Question: Opening a page with the 'cordova-plugin-inappbrowser' and opening a 'dropdown/select' list, I get the list, but without any confirm or cancel buttons displayed. I do get these outside of the inAppBrowser, in my normal app.
This answer does not solve my question, because the element is inside the inAppBrowser, I think:
<URL>
Now I can't close the select / dropdown element, unless I "click" something on the page containing this element.
Is there any way to add buttons to the select / dropdown element in the ? I want the user to be able to close this select element from the select element.
Using:
'''
"cordova-ios": "~4.5.4"
"cordova-plugin-ionic": "^4.1.3"
"@ionic-native/core": "^4.6.0"
"cordova-plugin-inappbrowser": "^2.0.2"
'''
Here is a screenshot of what I get now, I want buttons at the top of the grey block:

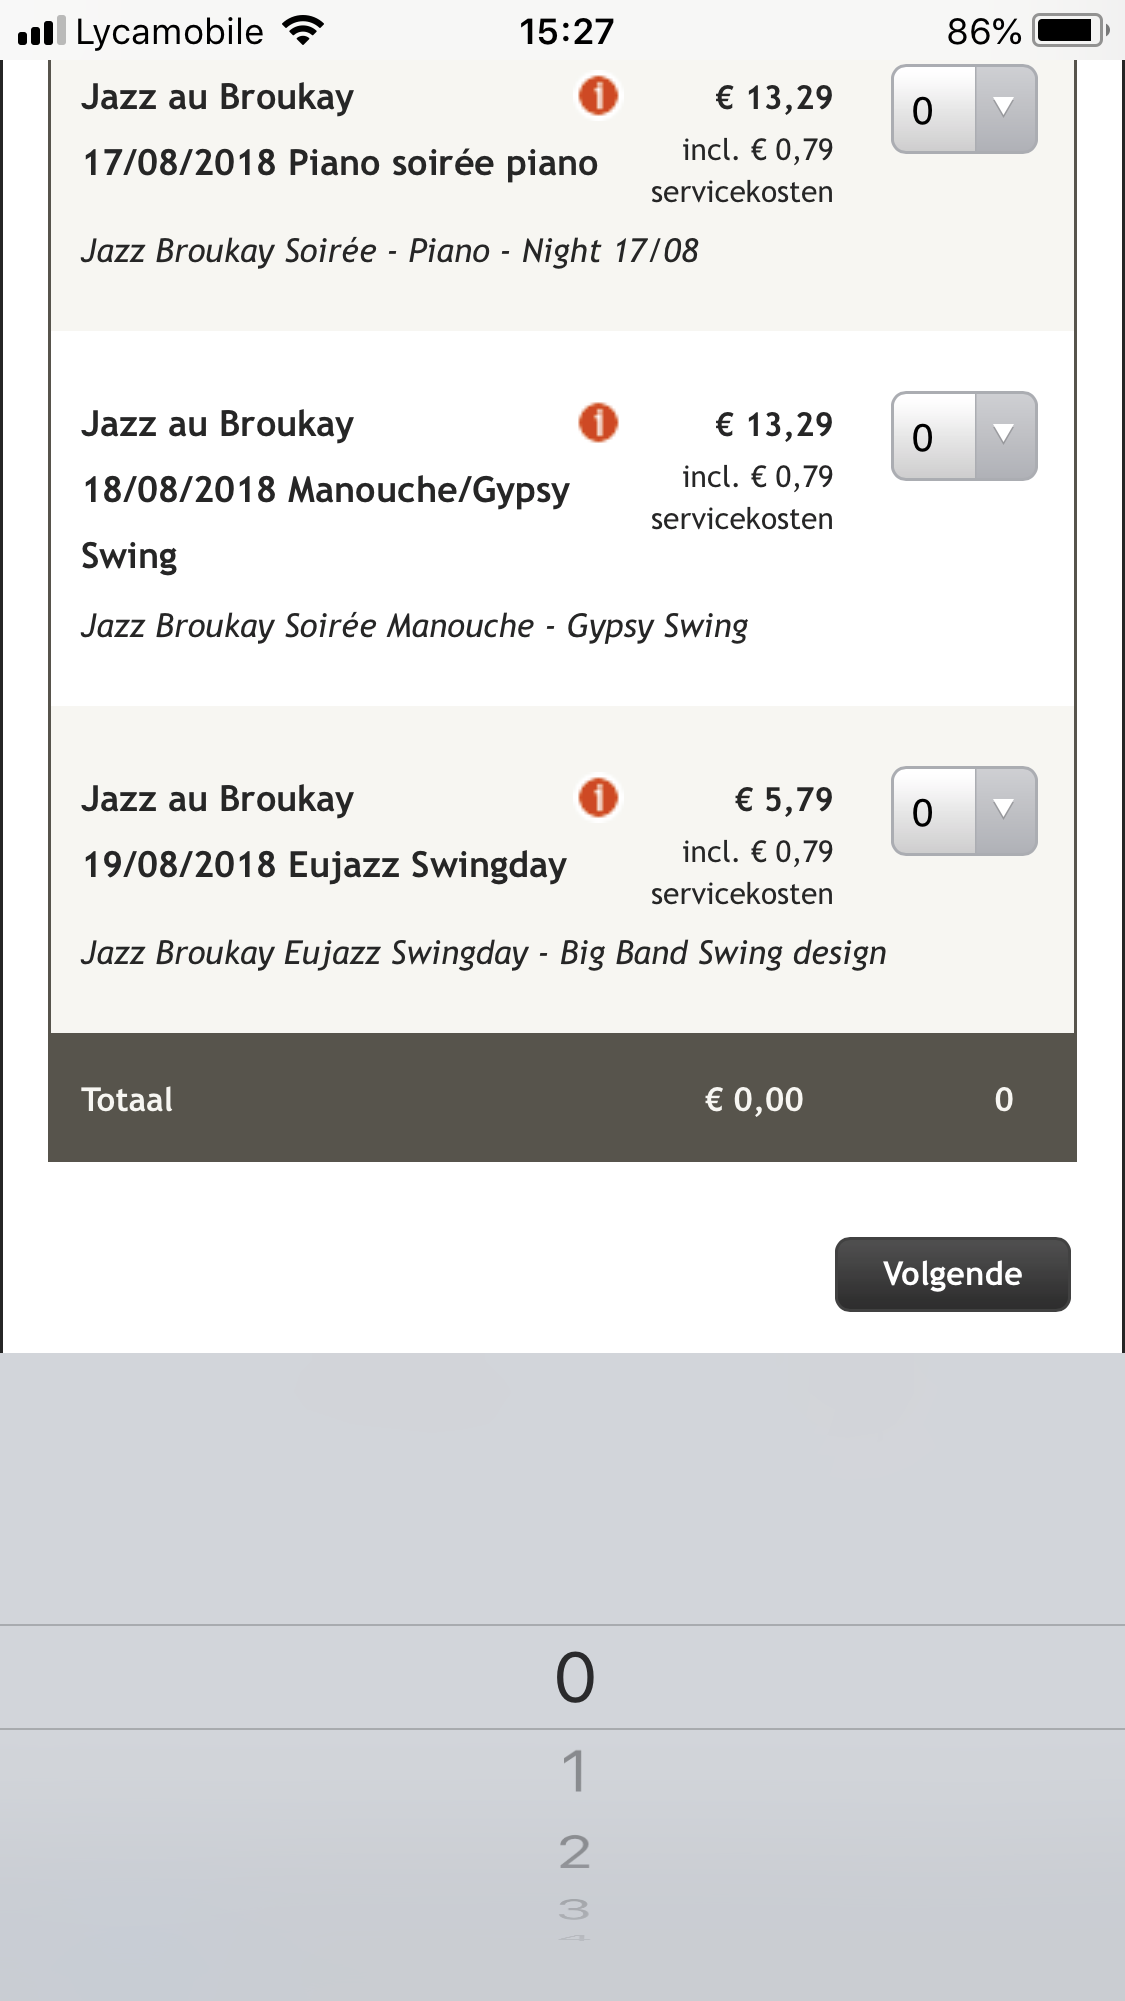
Answer: After reading <URL> again, I started trying random options.
The solution is to use "formsheet" as presentationstyle, in the options:
'''
this.inAppBrowser.create(
url,
target,
{
presentationstyle: "formsheet", // iOS only option
},
);
'''
See screenshot, for the effect:
<URL>